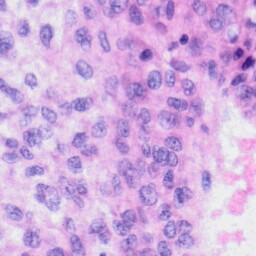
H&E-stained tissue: Liver